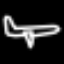
Label: airplane